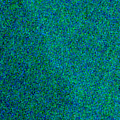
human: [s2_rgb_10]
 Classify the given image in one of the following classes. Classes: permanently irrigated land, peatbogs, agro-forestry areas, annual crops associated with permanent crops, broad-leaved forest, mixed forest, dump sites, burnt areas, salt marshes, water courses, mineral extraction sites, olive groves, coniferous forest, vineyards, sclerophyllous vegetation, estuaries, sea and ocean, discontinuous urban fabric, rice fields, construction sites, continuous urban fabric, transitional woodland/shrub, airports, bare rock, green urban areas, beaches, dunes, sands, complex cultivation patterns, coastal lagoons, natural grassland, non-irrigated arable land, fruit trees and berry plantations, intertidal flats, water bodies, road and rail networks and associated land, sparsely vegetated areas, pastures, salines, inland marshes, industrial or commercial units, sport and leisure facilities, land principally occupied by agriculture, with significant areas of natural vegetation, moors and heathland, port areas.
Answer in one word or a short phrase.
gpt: sea and ocean